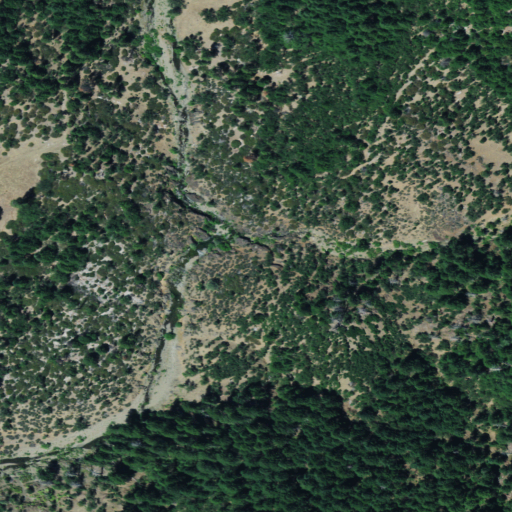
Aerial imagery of valley in California named Low Mountain Gulch containing grassland, open development, shrub, and evergreen forest